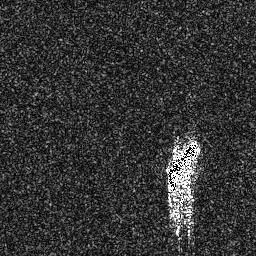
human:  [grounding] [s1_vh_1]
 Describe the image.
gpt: In the satellite image, there is  <ref>1 large ship </ref> <box>[[63, 53, 78, 75, 0]]</box> located at right.